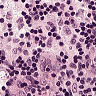
Metastatic tissue present: no